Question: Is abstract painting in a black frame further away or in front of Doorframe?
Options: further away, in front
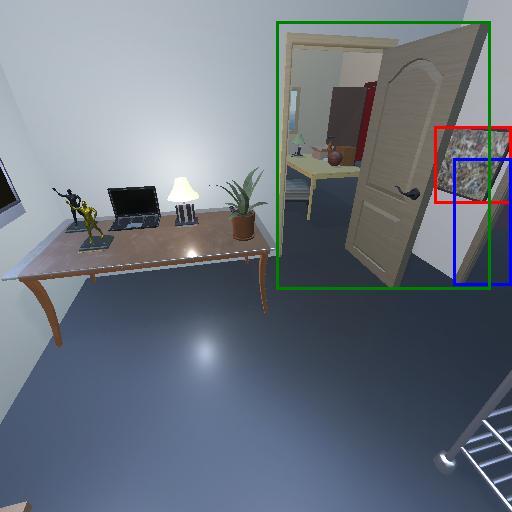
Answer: further away